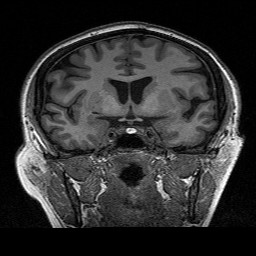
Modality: T1w
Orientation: sagittal
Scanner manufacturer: siemens
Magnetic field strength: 3 T